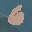
Label: 6